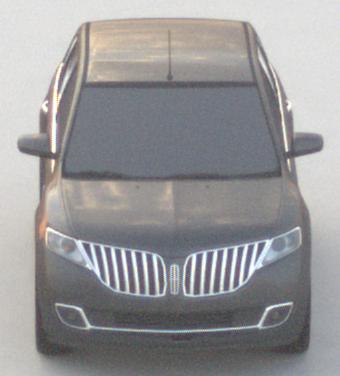
Make: Lincoln
Model: MKX
Detailed model: Gen. 1 CD3
Model produced from: 2010
Model produced until: 2015
Doors: 5
Color: gray
Road condition: dry road
Daytime: sunrise or sunset
Contrast: low contrast